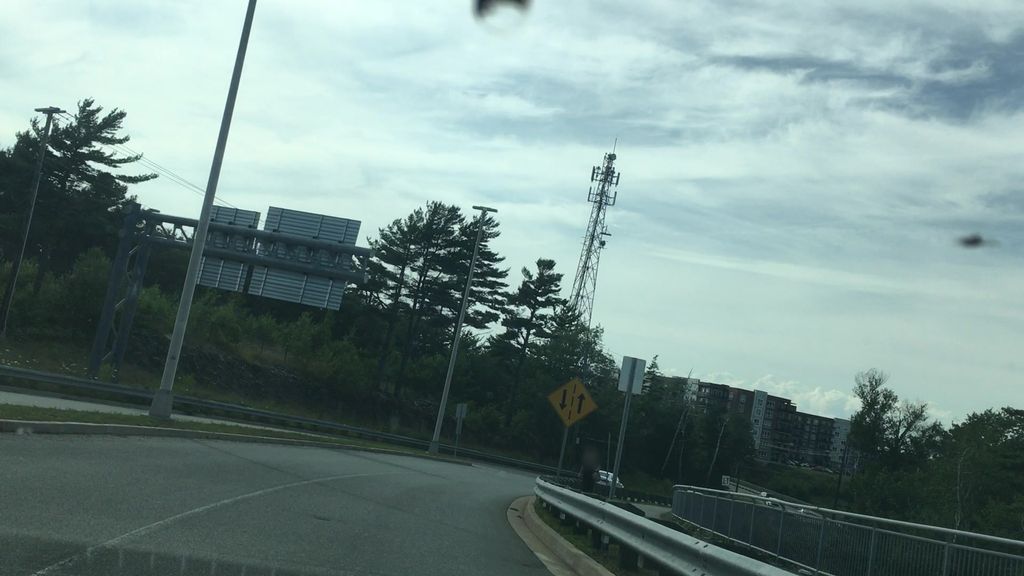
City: halifax